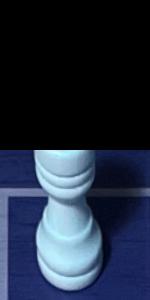
Label: Rook_White